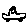
Label: car